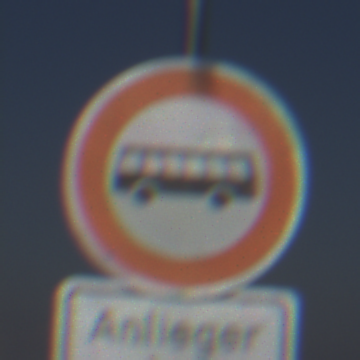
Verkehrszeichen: VerbotKraftomnibusse
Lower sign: PersonengruppenFrei1
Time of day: MorningAfternoon
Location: Outdoor (Nature)
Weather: PartlyCloudy
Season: NotSpecified
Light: Natural